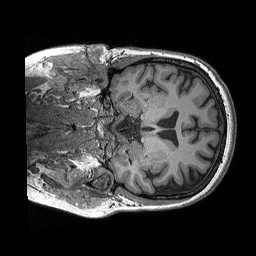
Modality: T1w
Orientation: coronal
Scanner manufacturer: siemens
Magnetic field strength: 3 T
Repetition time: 2.3 s
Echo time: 0.00298 s